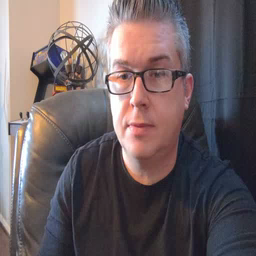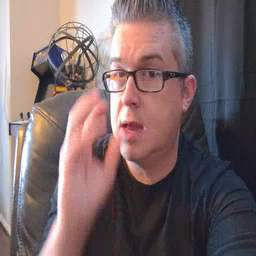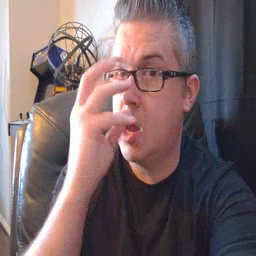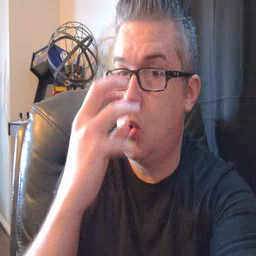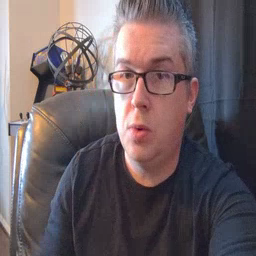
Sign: clown